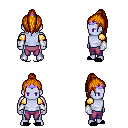
a pixel art fantasy rpg character, male body template, dark elf, purple skin, gold arm armor, magenta pants, dark blonde long topknot hairstyle, purple tiara, white cloth bracers, black slippers, four views (front, back, left, right), 2x2 character sprite sheet, small pixel art, hard edges, no anti-aliasing